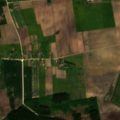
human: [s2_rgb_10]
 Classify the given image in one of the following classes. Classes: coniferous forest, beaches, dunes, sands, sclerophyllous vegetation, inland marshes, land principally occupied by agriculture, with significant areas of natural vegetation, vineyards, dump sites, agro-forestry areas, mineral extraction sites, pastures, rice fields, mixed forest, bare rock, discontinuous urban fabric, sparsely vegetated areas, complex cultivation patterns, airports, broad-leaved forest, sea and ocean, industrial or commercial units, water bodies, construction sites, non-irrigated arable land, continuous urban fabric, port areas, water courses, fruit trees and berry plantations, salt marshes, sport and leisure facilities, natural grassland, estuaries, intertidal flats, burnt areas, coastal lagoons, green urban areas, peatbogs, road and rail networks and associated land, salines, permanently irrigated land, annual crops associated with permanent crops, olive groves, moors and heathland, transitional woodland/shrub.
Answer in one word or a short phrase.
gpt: non-irrigated arable land, fruit trees and berry plantations, pastures, coniferous forest, mixed forest